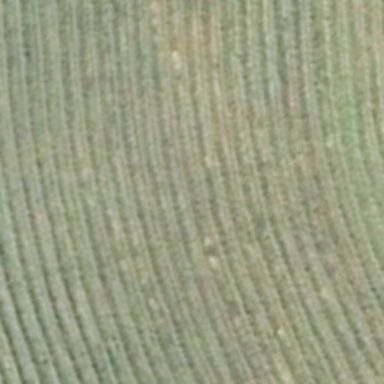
There is a piece of formland .